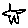
Label: star